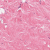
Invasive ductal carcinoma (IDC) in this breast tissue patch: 0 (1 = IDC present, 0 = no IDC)